Aerial crown-view tile of a tropical tree (Barro Colorado Island, Panama), acquired 20250915:
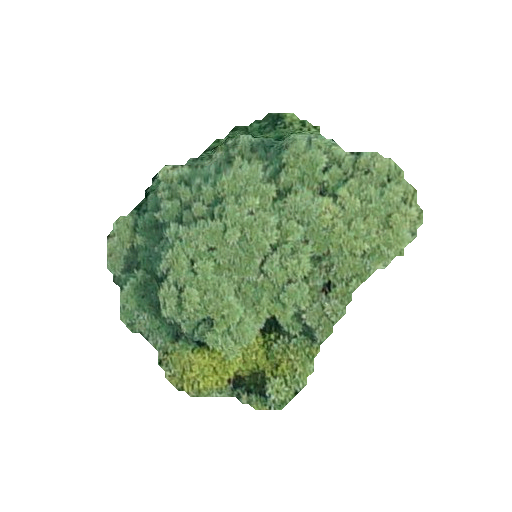
Species: Tabebuia rosea
GBIF accepted scientific name: Tabebuia rosea
Crown area: 85.644 m²